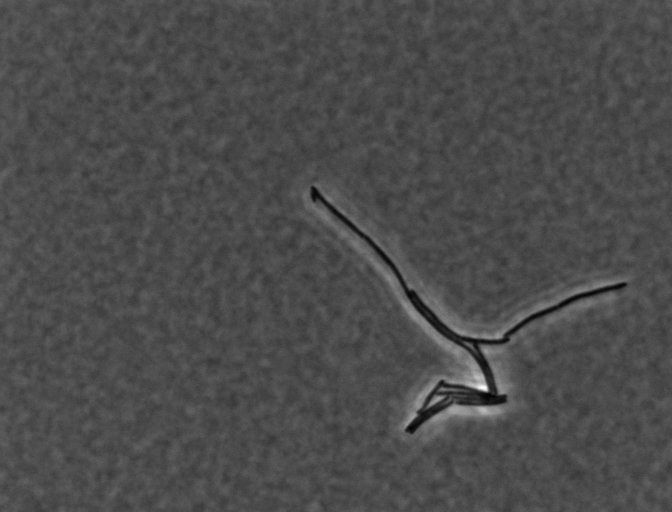
Bacillus subtilis